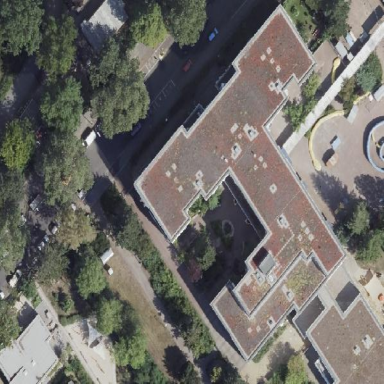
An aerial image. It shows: School building.